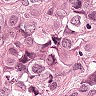
Metastatic tissue present: yes